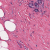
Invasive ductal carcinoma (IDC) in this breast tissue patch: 0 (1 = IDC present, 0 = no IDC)